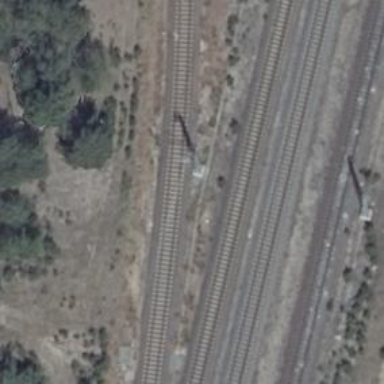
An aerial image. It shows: Rail yard with electrified contact lines for the railway.